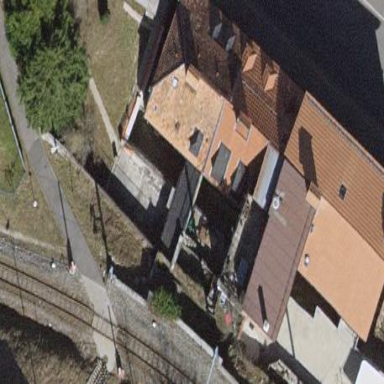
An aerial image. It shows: Residential building with side-hipped roof shape.